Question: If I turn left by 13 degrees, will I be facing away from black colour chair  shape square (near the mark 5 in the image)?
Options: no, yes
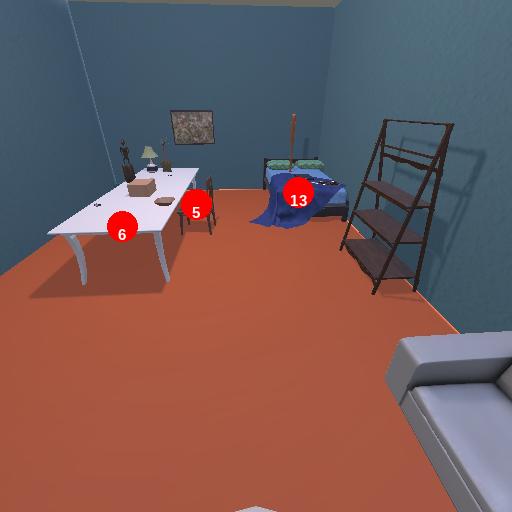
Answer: no